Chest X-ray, PA view. Patient: 57 years old, sex F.
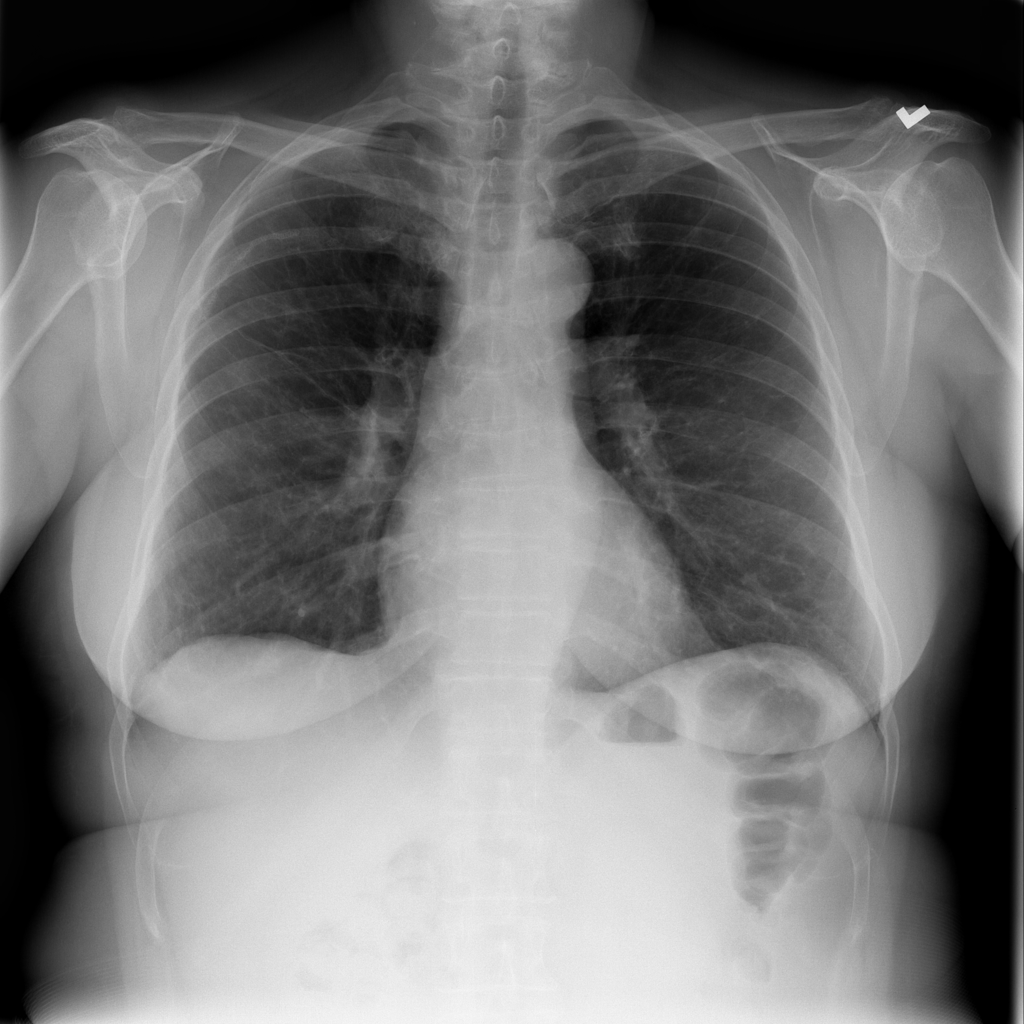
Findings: Infiltration